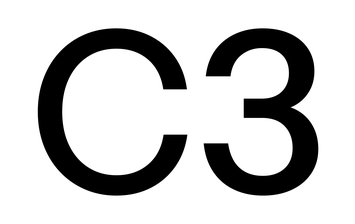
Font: InstrumentSans_Medium